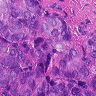
Metastatic tissue present: yes